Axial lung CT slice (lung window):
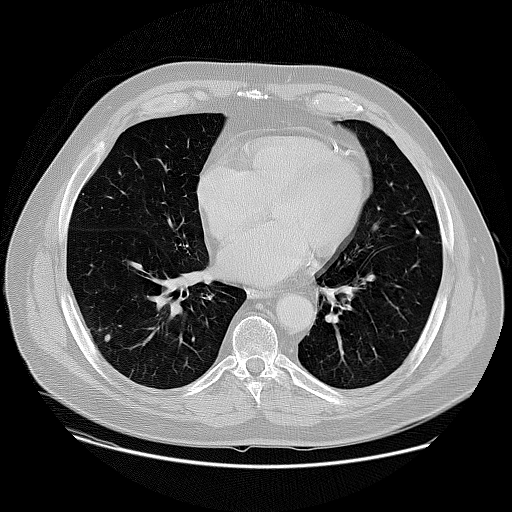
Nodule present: yes
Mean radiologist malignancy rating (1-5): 2.75